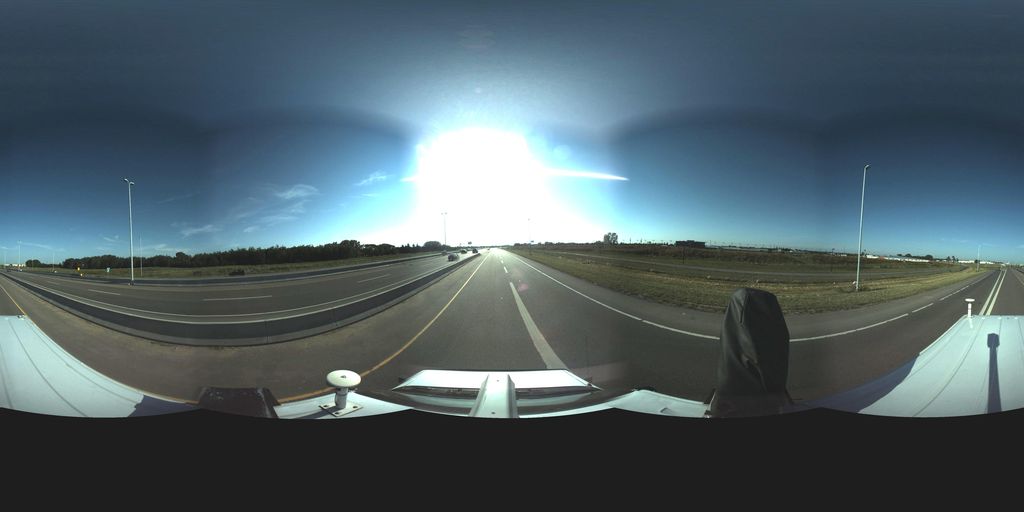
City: saskatoon